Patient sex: M
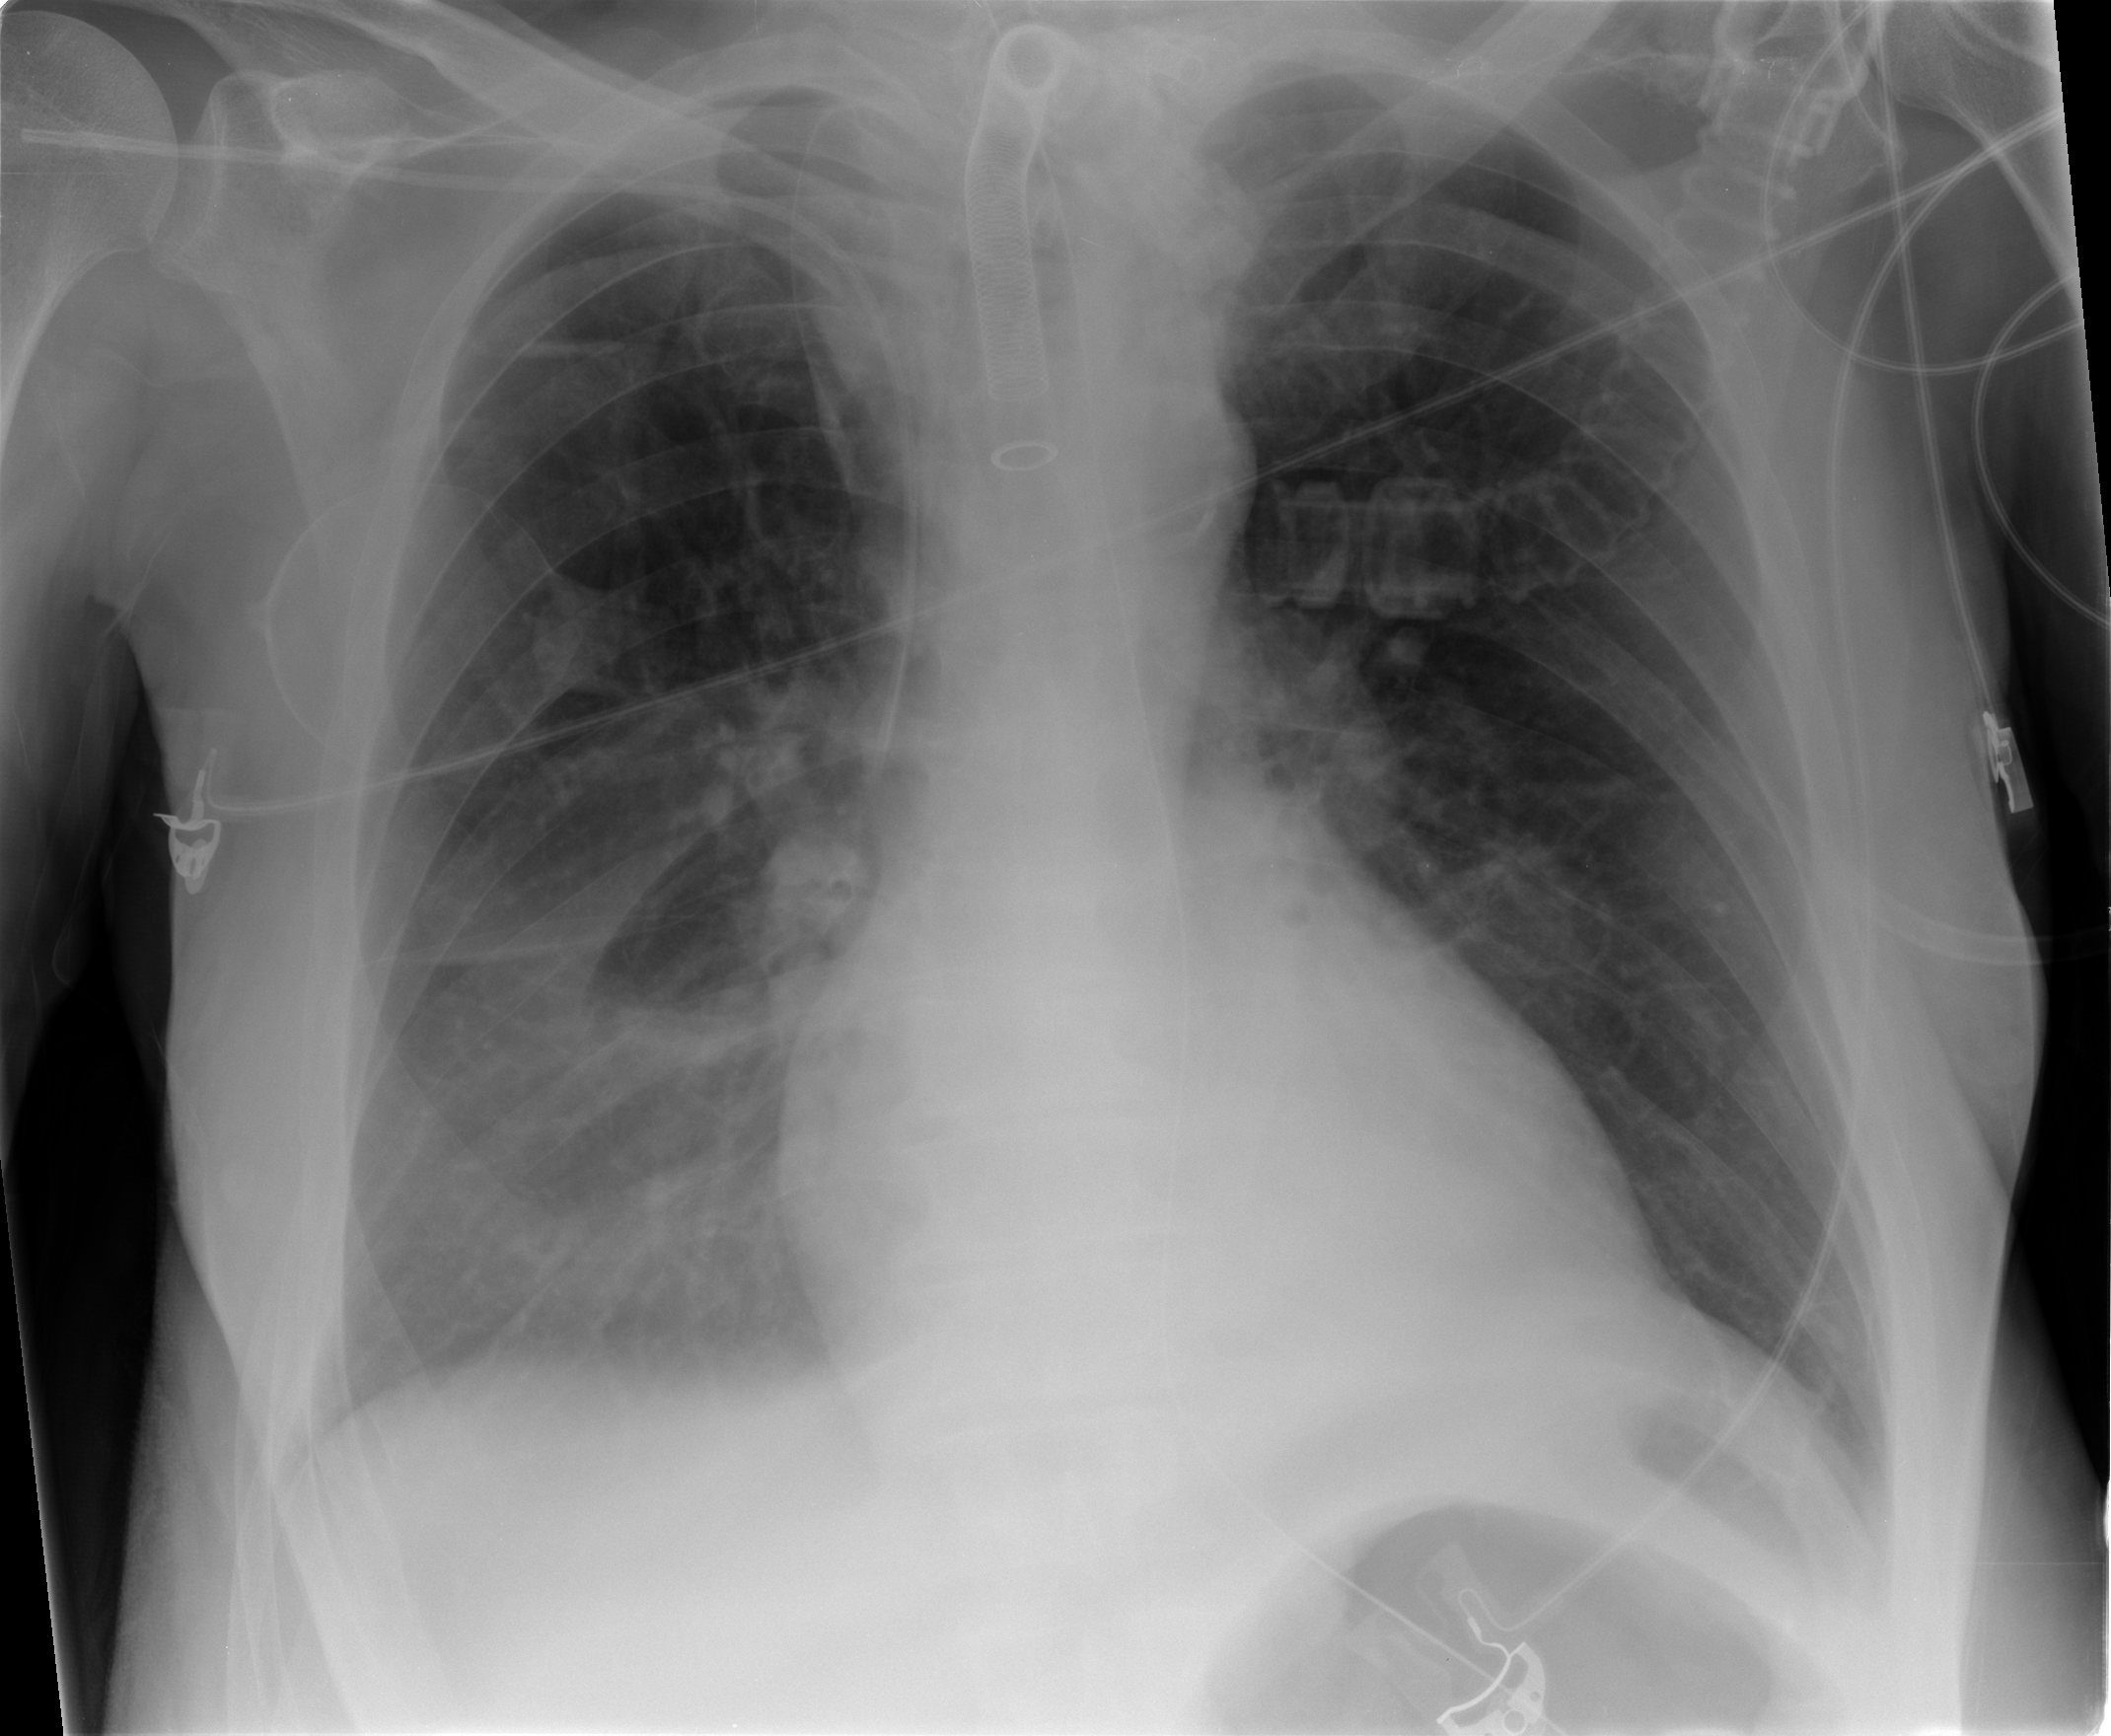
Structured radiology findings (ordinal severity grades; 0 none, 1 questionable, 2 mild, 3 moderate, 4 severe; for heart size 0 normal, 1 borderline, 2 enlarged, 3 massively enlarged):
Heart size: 0
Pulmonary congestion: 0
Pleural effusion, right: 3
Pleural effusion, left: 0
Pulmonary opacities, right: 2
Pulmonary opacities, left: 1
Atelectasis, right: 2
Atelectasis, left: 0